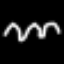
Label: squiggle